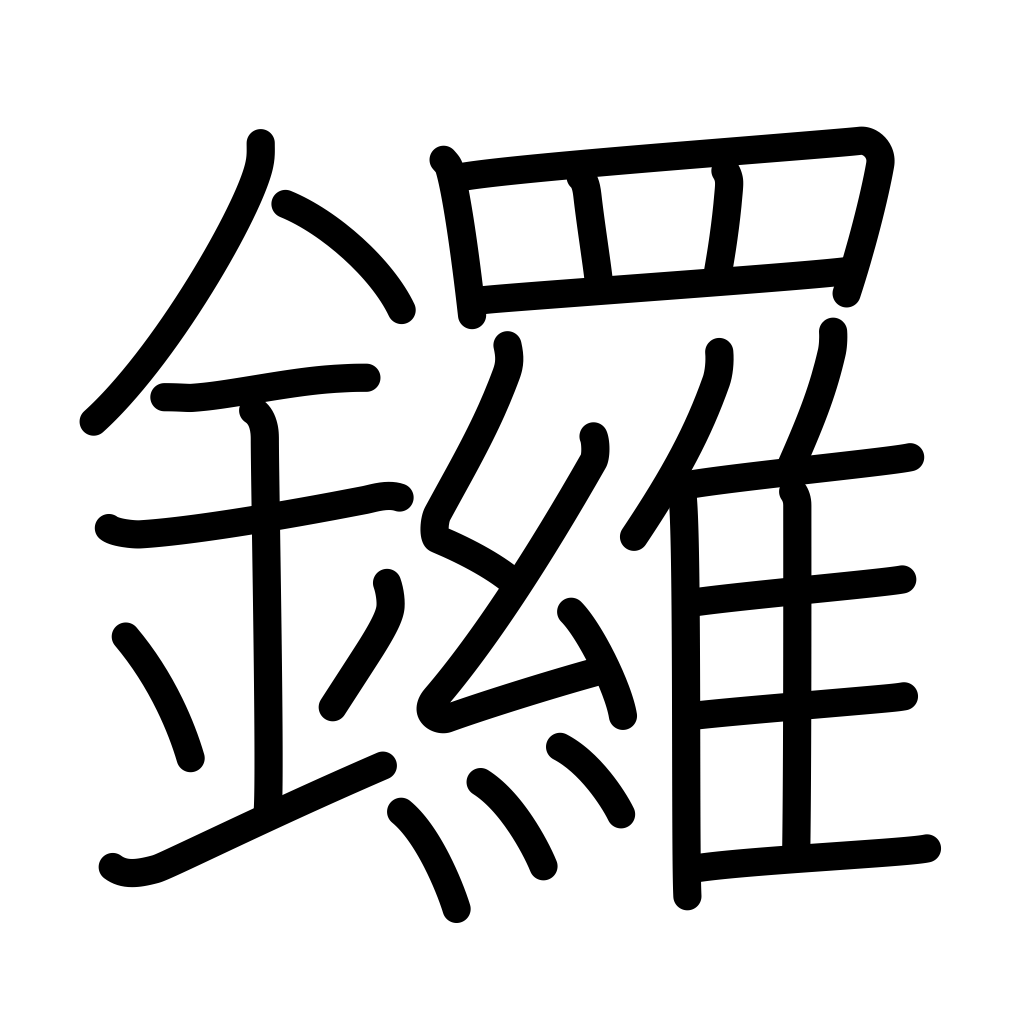
Meaning: gong